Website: crate-barrel
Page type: newsletter-management
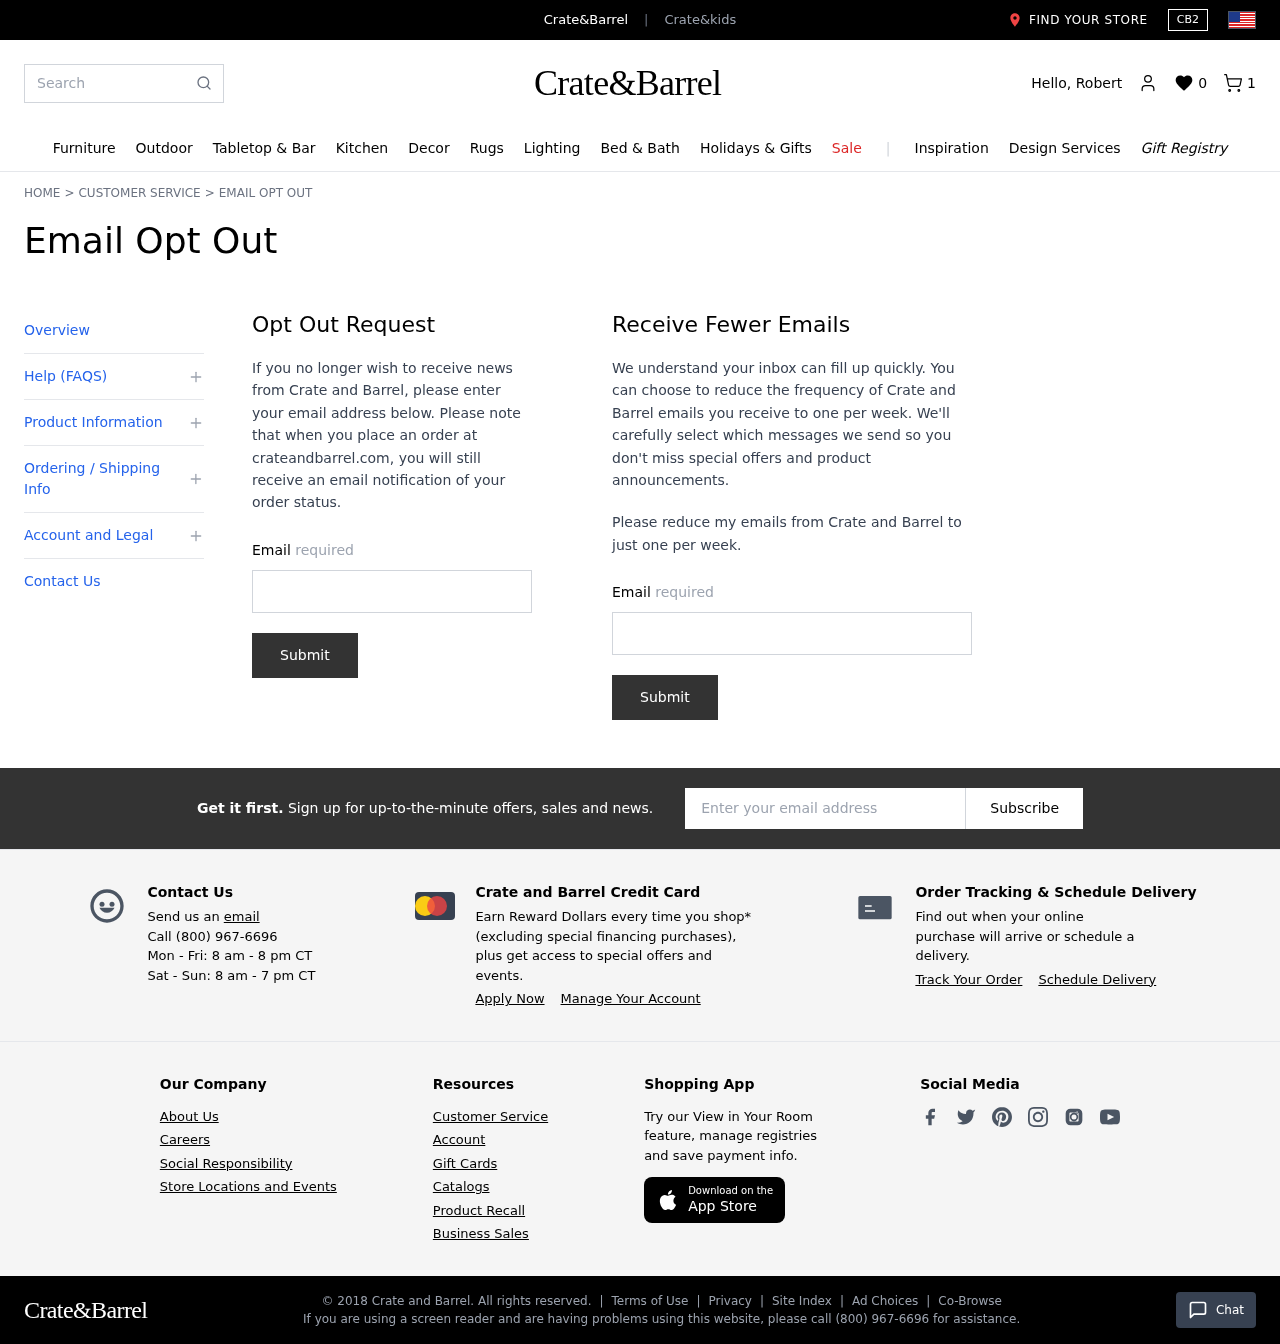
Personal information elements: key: PII_EMAIL
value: robertraymond@gmail.com
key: PII_EMAIL2
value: robertraymond@gmail.com
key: PII_EMAIL3
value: robertraymond@gmail.com
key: PII_FIRSTNAME
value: Robert
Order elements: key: ORDER_NUM_ITEMS
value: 1
Search elements: key: HEADER_SEARCH
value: Search
Other elements: key: WISHLIST_COUNT
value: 0